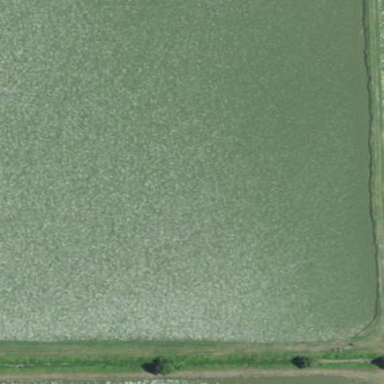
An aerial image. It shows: Aquaculture pond with natural water.